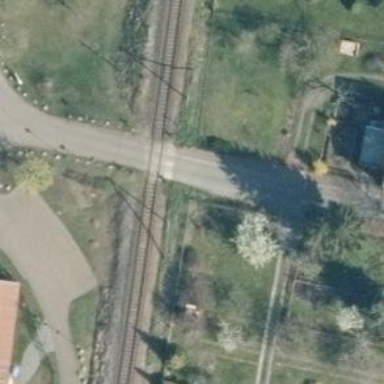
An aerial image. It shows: Railway level crossing.